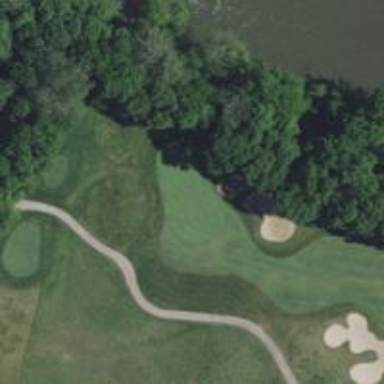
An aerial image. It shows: Golf hole.